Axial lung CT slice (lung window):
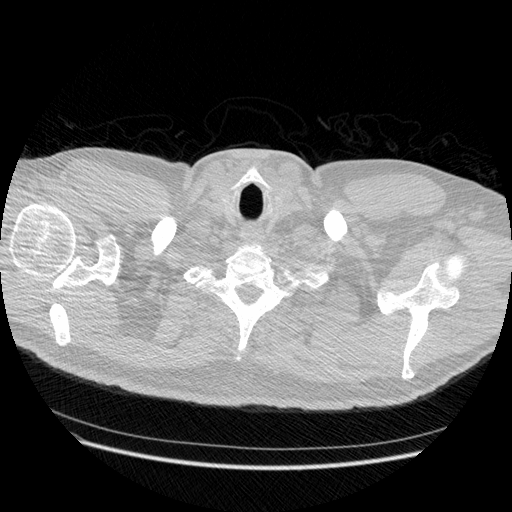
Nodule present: no